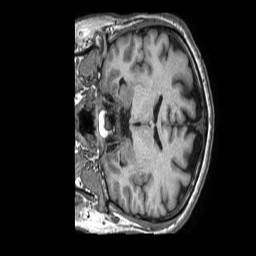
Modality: T1w
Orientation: coronal
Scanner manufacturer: philips
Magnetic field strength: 1.5 T
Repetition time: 0.007053 s
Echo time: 0.0032 s